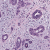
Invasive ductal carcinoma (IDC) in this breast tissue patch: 0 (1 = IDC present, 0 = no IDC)